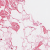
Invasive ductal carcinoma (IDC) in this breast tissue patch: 0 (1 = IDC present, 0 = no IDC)